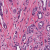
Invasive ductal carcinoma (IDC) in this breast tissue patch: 1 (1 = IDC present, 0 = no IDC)